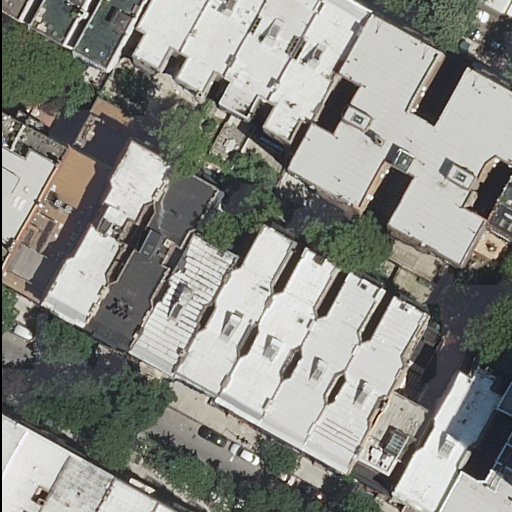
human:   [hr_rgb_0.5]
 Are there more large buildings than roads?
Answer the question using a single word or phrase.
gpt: no

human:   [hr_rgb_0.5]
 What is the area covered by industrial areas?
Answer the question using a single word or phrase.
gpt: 0m2

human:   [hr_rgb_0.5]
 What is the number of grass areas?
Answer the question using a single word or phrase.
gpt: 0

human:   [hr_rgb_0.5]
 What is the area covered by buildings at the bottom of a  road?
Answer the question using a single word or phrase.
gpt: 4929m2

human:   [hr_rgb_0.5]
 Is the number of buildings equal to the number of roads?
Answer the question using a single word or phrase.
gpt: no

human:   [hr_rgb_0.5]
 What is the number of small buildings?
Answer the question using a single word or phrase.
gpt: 4

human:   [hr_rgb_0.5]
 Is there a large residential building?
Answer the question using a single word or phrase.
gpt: yes

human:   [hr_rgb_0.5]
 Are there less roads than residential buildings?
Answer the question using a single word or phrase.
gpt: yes

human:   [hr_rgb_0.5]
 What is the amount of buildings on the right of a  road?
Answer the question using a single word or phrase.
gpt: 13

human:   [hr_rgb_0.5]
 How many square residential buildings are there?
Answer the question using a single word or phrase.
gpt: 0

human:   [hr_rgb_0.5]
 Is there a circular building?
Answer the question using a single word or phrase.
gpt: no

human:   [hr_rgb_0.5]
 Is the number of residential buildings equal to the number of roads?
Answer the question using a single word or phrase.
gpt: no

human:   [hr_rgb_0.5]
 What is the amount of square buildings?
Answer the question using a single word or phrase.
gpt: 0

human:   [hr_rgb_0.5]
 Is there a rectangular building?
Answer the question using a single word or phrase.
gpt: yes

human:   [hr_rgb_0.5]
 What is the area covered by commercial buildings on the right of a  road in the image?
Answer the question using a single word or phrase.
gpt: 0m2

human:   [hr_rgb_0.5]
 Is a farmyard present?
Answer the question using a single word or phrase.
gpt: no

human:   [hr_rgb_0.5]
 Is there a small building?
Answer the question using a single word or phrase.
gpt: yes

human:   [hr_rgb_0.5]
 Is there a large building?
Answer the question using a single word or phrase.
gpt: yes

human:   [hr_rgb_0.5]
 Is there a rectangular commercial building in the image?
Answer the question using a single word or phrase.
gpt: no

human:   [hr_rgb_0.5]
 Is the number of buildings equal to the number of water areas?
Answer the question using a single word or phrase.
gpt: no

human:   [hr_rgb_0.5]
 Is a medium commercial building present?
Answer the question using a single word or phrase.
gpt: no

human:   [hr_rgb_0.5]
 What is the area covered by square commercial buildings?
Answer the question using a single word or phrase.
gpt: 0m2

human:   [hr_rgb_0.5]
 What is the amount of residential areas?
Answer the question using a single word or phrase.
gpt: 0

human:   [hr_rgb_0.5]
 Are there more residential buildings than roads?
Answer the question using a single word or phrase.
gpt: yes

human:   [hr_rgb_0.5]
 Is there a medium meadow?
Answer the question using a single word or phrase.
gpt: no

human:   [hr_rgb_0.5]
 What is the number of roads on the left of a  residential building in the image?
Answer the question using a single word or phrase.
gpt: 2

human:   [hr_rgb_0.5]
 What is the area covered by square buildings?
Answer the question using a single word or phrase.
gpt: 0m2

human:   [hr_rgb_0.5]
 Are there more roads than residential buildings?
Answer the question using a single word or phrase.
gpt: no

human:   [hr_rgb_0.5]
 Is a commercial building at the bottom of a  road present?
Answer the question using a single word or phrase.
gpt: no

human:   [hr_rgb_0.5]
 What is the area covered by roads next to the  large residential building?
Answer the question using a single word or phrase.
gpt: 0m2

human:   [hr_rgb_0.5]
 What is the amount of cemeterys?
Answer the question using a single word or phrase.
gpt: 0

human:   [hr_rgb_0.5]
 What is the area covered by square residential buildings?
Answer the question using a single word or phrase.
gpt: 0m2

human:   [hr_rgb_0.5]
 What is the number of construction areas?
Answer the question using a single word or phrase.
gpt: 0

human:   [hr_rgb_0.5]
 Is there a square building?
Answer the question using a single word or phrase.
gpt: no

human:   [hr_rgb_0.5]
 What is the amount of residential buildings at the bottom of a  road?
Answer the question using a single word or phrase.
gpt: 17

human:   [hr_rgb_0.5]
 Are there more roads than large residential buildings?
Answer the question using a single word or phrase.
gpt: yes